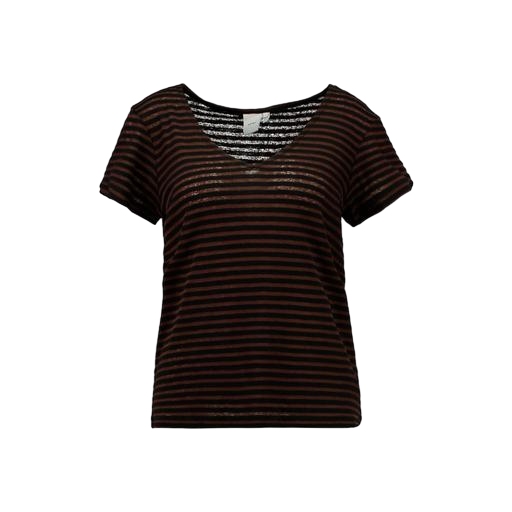
brown women's stripe t-shirt, black women's striped t-shirt, black women's stripe t, white background